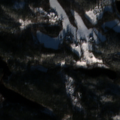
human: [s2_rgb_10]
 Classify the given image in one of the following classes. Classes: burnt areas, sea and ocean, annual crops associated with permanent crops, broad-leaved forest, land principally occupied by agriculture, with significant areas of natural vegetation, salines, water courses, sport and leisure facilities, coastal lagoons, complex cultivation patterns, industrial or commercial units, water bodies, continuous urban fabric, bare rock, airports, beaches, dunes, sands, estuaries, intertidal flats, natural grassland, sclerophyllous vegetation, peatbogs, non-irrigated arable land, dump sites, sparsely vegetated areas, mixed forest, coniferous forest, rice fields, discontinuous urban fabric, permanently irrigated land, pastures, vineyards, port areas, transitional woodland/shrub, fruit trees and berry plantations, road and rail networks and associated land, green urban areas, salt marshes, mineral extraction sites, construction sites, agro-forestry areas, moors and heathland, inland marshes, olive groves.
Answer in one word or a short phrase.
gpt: land principally occupied by agriculture, with significant areas of natural vegetation, coniferous forest, mixed forest, water bodies